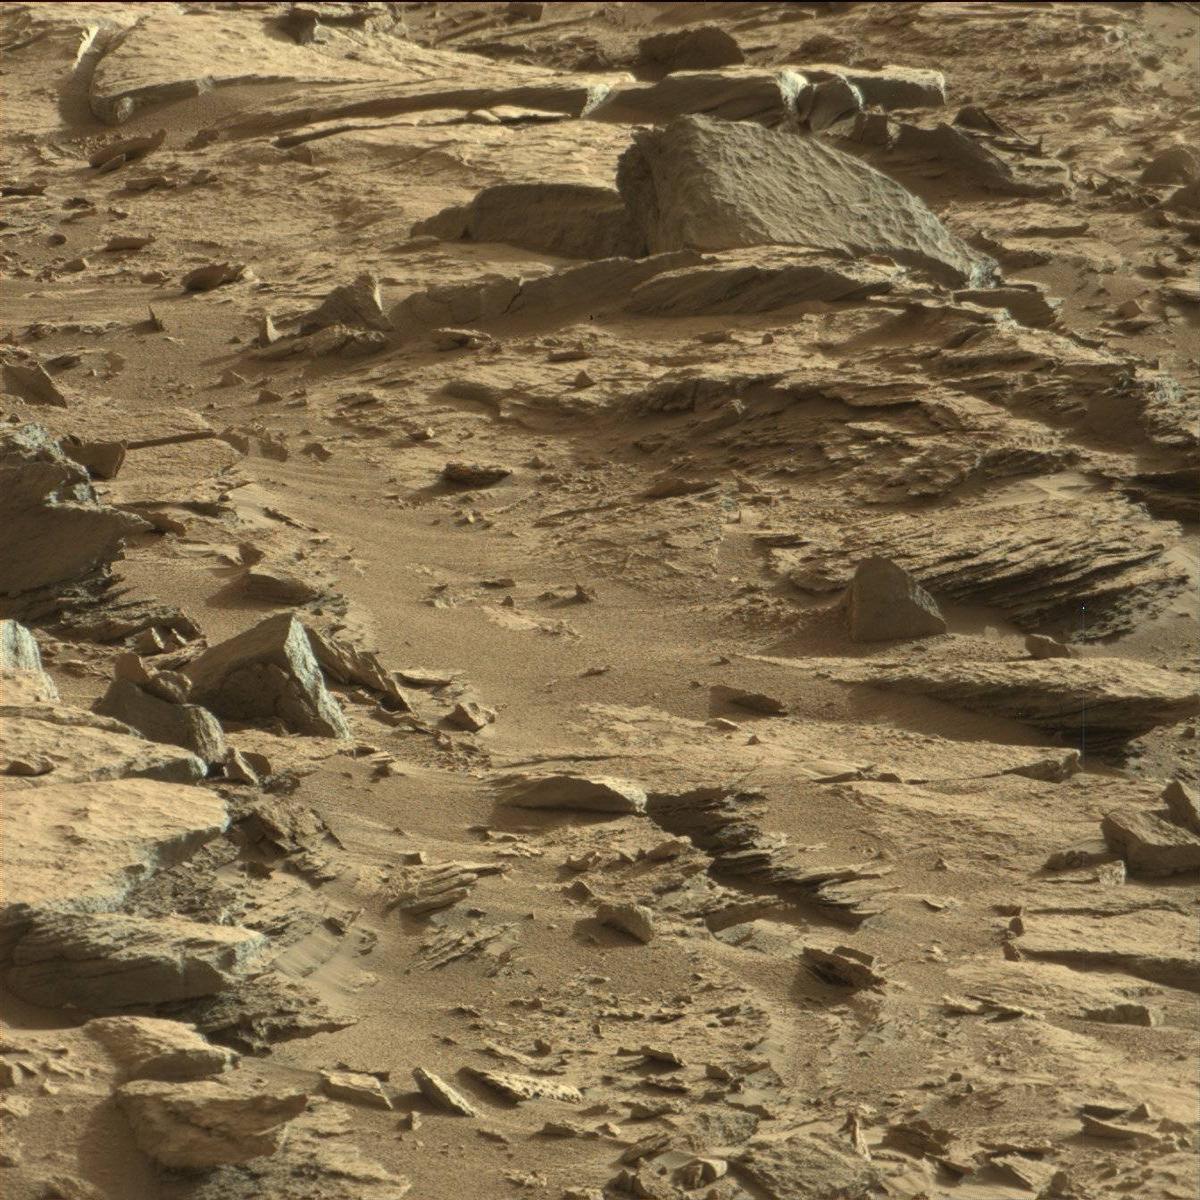
Terrain classes present: Bedrock, Sand / Soil